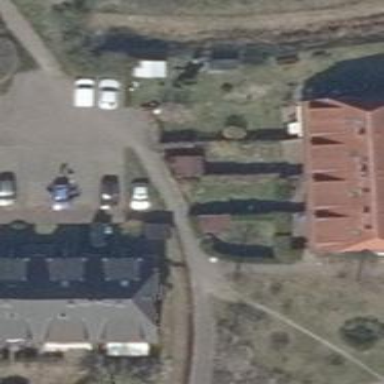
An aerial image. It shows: Footway.